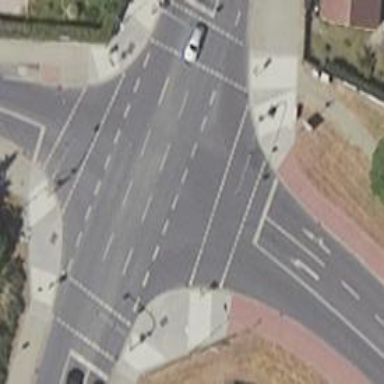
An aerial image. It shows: Crossing with traffic signals.